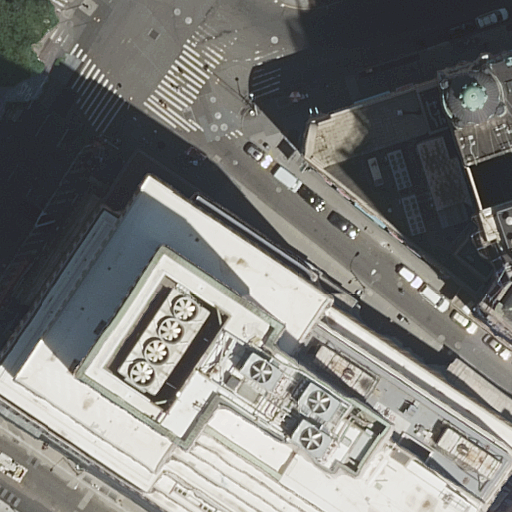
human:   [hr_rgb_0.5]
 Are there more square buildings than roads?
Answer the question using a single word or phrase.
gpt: no

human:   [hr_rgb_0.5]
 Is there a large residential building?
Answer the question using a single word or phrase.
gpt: yes

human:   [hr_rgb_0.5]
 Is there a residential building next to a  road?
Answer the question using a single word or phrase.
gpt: yes

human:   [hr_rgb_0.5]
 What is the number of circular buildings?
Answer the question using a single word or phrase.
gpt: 0

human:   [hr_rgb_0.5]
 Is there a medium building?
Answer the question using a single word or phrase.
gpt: yes

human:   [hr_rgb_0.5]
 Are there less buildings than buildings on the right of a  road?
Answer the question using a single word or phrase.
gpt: no

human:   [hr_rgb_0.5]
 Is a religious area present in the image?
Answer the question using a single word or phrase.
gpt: no

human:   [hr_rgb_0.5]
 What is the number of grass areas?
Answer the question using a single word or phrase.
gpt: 0

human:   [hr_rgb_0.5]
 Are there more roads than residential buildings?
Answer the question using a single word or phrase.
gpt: yes

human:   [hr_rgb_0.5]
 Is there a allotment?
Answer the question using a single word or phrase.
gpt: no

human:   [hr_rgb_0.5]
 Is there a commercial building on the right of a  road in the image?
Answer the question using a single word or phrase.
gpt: no

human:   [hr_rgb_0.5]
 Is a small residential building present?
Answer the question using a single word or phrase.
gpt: yes

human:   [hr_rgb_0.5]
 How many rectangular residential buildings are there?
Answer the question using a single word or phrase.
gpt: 1

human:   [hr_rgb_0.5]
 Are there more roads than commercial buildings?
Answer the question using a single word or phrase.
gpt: yes

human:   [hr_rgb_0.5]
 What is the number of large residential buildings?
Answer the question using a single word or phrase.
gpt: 2

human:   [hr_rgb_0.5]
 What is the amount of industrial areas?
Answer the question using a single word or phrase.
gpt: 0

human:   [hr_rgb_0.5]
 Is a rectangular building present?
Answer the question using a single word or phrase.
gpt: yes

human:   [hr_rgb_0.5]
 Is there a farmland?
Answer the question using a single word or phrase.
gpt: no

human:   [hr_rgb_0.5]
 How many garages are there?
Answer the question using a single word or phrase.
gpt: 0

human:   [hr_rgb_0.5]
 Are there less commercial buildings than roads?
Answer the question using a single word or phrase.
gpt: yes

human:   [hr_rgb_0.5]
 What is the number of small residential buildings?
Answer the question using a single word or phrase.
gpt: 1

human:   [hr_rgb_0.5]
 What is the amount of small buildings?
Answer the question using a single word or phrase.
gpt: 1

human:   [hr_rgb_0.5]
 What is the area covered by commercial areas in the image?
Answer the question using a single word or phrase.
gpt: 0m2

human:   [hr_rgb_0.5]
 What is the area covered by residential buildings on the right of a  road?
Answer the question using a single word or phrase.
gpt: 1209m2

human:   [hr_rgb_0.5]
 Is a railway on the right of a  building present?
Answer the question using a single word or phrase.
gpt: no

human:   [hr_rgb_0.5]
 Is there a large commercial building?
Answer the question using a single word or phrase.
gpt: no

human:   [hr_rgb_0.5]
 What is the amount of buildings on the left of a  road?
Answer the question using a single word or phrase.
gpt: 0

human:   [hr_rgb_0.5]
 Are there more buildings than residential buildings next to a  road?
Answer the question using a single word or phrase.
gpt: no

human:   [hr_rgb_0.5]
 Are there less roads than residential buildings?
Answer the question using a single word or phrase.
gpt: no

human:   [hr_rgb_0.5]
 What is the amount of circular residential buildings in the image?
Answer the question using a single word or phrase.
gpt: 0

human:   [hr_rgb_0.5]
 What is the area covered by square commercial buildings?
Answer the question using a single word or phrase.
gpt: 0m2

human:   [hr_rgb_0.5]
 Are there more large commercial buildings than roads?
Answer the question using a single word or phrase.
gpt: no

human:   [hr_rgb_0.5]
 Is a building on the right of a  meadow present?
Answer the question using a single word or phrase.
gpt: no

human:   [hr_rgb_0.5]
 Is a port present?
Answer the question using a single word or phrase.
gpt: no

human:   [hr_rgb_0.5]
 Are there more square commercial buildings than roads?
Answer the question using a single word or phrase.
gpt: no

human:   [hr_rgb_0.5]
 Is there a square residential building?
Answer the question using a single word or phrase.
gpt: no